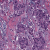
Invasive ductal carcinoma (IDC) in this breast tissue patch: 1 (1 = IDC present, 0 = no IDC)